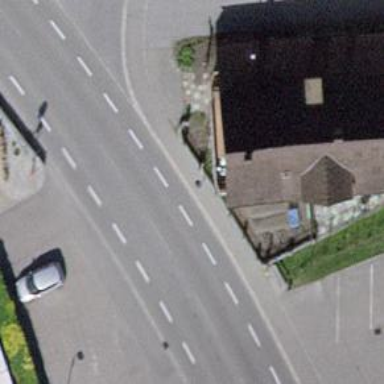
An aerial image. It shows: Secondary road with advisory cycle lane made of asphalt.